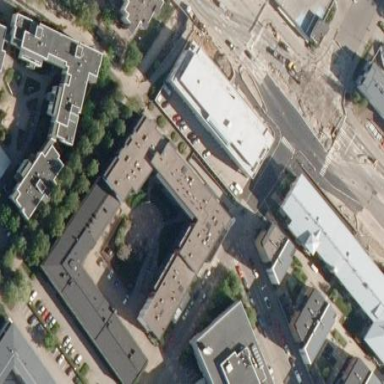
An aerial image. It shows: White building with flat roof. The roof is gray and made of gravel.